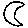
Label: moon